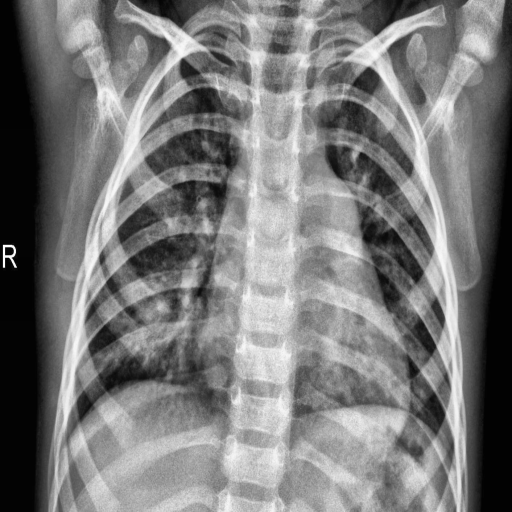
Finding: PNEUMONIA